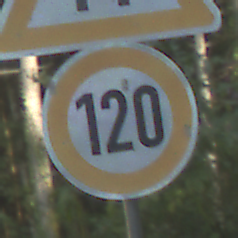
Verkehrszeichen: Geschwindigkeit120
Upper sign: VerengteFahrbahn
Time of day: MorningAfternoon
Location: Outdoor (Nature)
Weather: Clear
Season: NotSpecified
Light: Natural